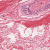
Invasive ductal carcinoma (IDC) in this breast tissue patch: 0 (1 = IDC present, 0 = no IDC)